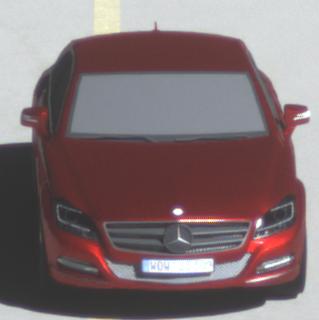
Make: Mercedes-Benz
Model: CLS Coupé 350
Detailed model: CLS-Class (218) Coupé
Model produced from: 2011/01
Model produced until: 2014/07
Doors: 4
Color: red
Road condition: dry road
Daytime: morning or afternoon
Contrast: high contrast